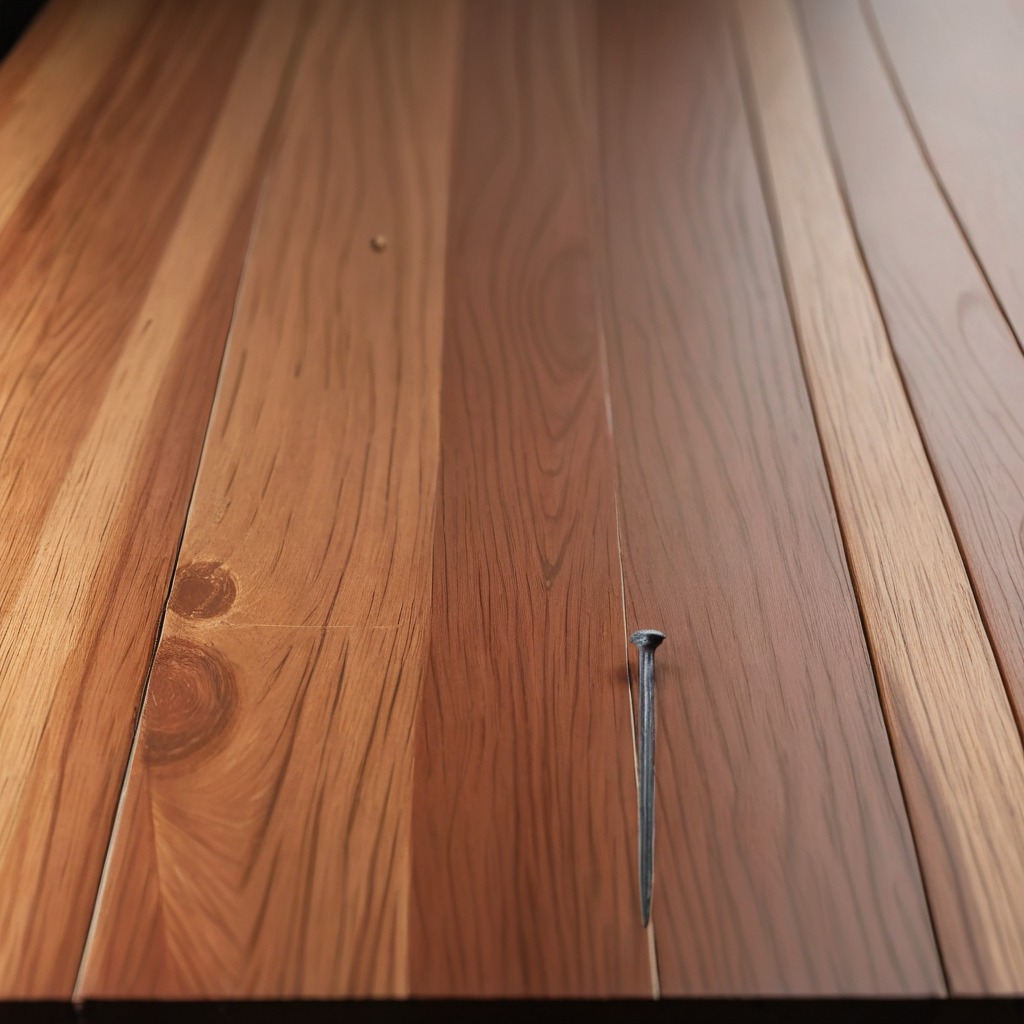
An iron nail is lying on a wooden table in a carpentry studio.